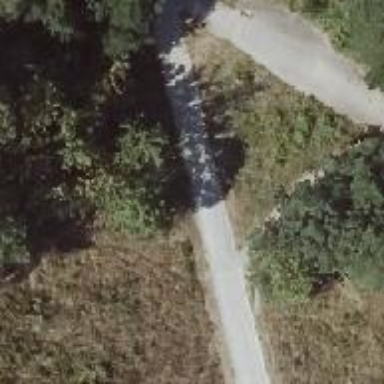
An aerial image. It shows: Compacted footway.